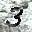
Label: 3